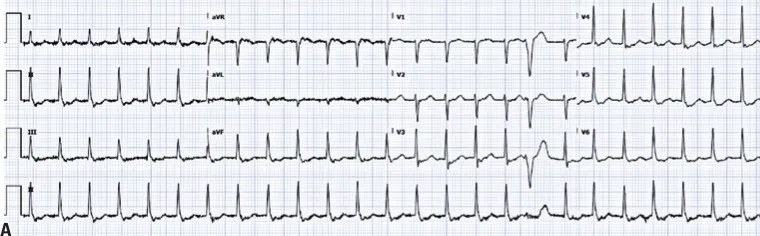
Supraventricular tachycardia at admission.
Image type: electrography (ekg)